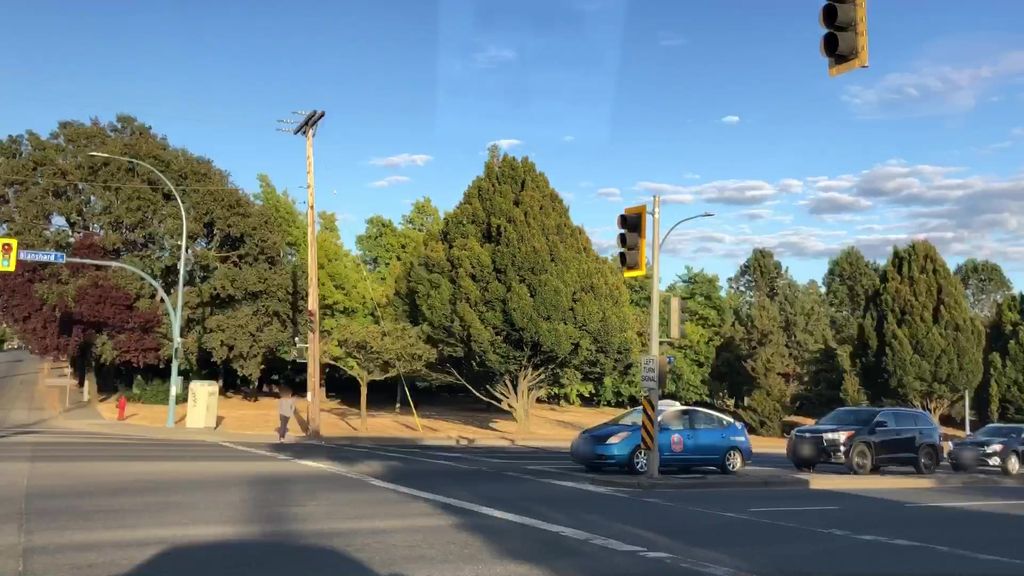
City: victoria